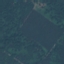
Land use / land cover: Forest